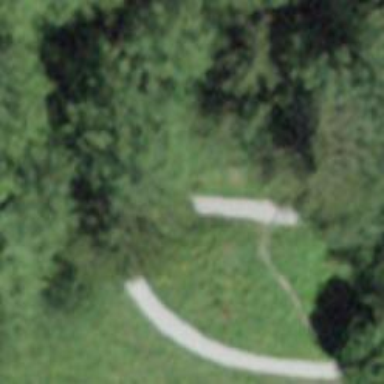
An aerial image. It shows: Pebblestone path designated for hiking. It is backcountry trail.